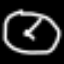
Label: clock